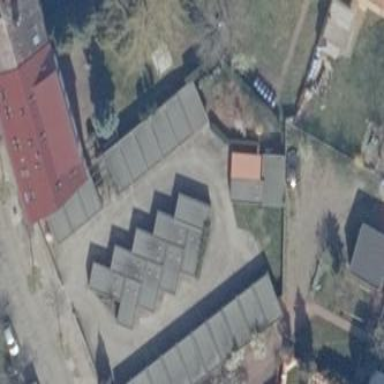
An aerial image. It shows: Group of garages.